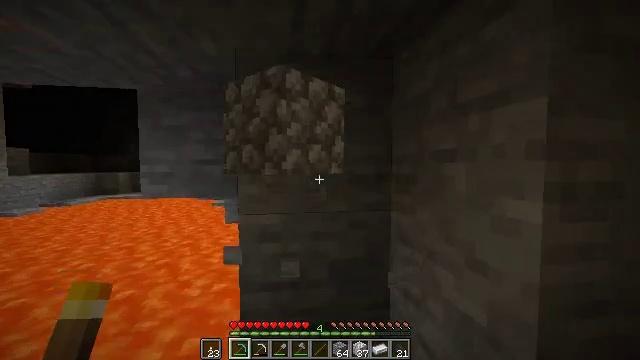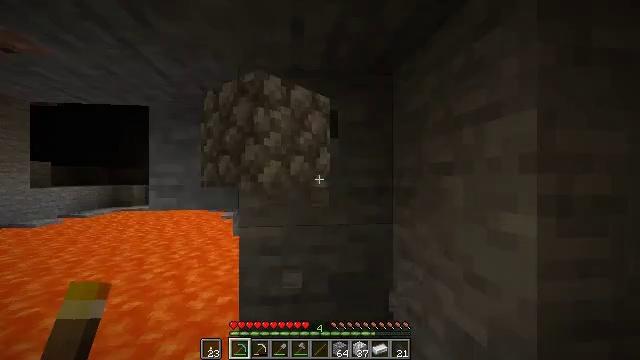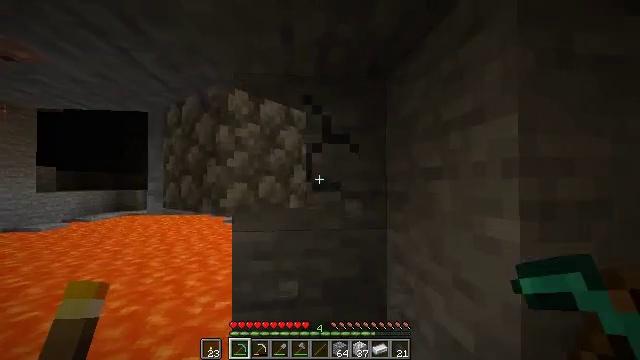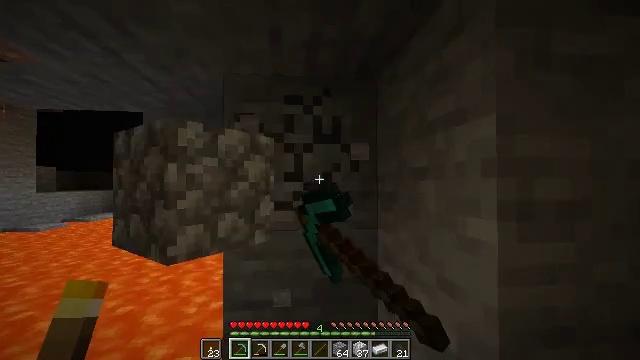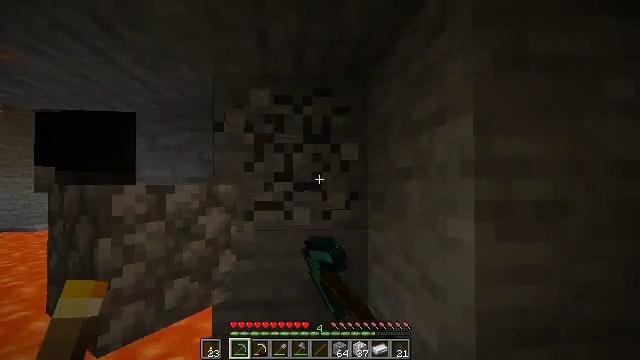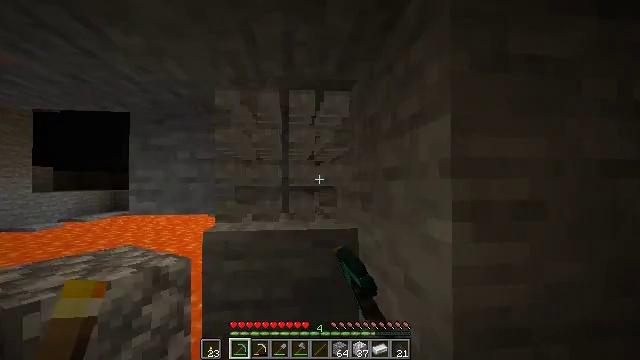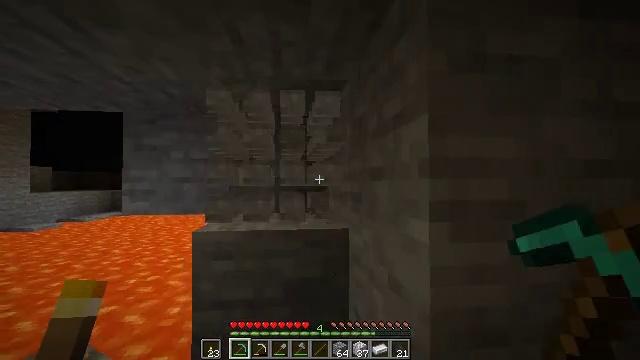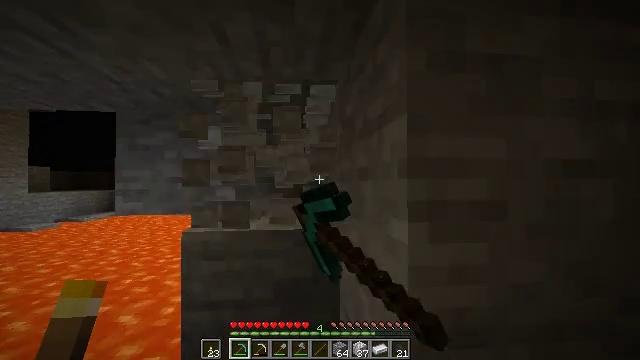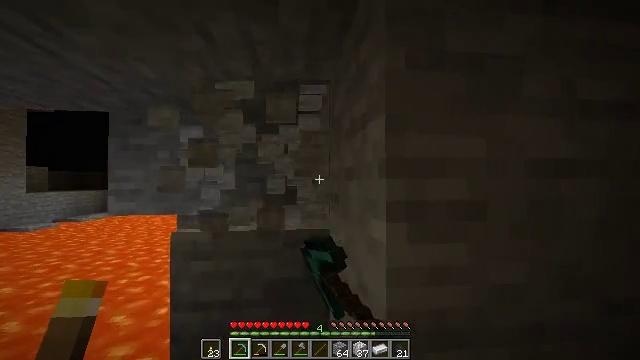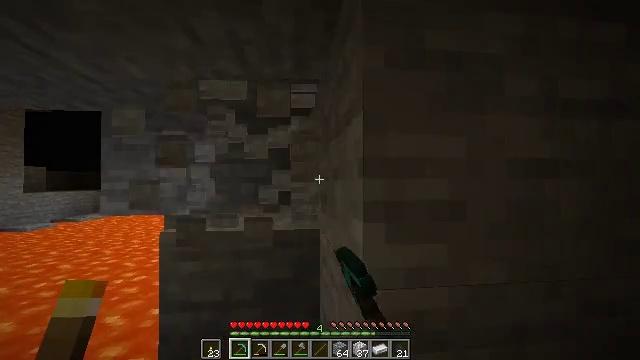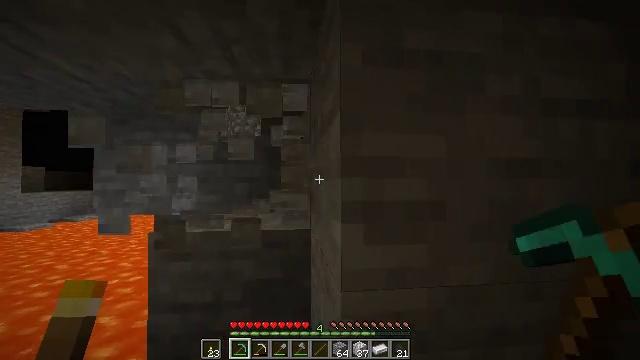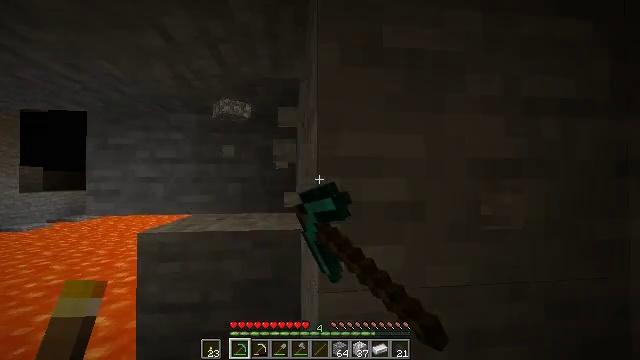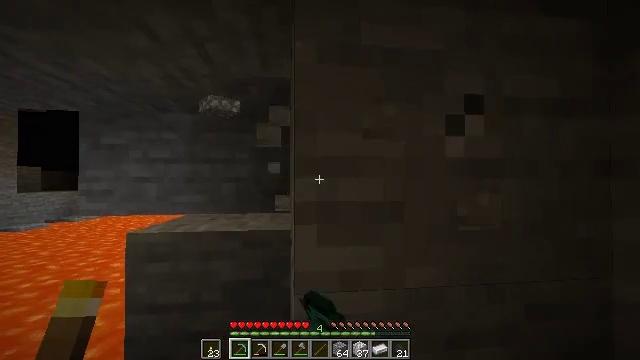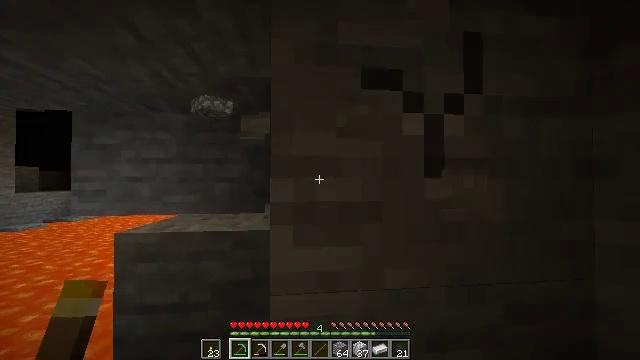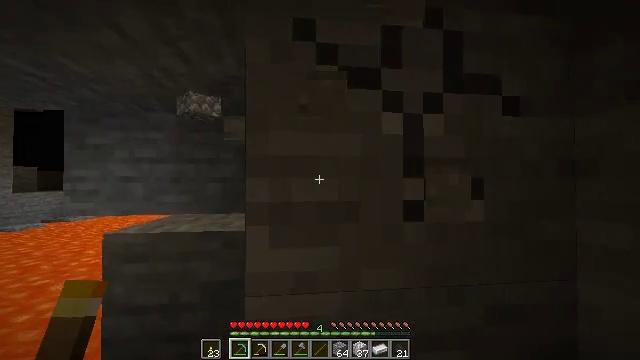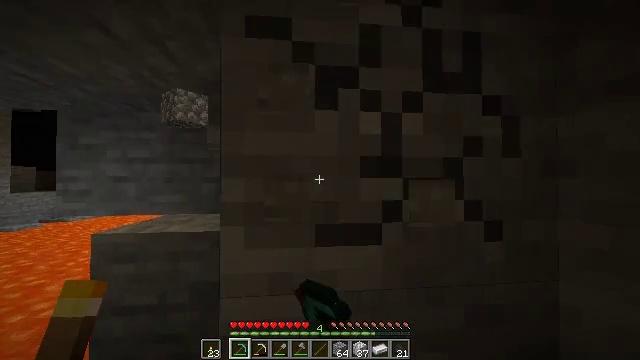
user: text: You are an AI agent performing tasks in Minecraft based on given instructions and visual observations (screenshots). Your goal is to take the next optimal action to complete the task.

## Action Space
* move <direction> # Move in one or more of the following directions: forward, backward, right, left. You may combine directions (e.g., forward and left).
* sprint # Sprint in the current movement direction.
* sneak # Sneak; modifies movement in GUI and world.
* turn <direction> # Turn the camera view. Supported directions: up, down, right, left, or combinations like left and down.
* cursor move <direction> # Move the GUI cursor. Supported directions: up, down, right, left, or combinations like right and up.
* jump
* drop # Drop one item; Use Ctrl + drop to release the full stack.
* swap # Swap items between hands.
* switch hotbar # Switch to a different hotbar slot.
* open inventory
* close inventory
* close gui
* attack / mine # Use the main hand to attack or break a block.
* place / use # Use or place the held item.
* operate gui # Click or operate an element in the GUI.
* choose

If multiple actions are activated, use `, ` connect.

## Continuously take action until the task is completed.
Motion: motion action
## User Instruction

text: Get granite from underground.
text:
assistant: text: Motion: move right, sneak, turn left and up, attack / mine
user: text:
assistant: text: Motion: move right, sneak, turn up, attack / mine
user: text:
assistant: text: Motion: move right, sneak, attack / mine
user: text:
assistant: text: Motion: move right, sneak, attack / mine
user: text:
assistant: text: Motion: move right, sneak, attack / mine
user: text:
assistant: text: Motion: move right, sneak, attack / mine
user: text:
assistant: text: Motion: move right, sneak, attack / mine
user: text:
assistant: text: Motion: move right, sneak, attack / mine
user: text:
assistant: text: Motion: move right, sneak, attack / mine
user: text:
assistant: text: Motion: move right, sneak, attack / mine
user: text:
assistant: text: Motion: move right, sneak, attack / mine
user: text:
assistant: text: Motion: move right, sneak, attack / mine
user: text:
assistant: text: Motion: move right, sneak, attack / mine
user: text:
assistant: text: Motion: move right, sneak, attack / mine
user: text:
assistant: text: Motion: move right, sneak, attack / mine
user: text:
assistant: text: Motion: move right, sneak, turn down, attack / mine
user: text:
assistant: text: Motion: move right, sneak, turn left and down, attack / mine
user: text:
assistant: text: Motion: move right, sneak, turn down, attack / mine
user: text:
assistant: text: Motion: move right, sneak, attack / mine
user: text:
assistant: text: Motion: move right, sneak, attack / mine
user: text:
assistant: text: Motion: move right, sneak, attack / mine
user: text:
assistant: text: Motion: sneak, attack / mine
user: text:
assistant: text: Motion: sneak, attack / mine
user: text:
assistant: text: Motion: sneak, attack / mine
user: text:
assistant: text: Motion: sneak, attack / mine
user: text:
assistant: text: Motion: sneak, turn down, attack / mine
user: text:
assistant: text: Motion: sneak, turn left and down, attack / mine
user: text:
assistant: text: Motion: sneak, turn left and down, attack / mine
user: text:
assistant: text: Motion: sneak, turn left and down, attack / mine
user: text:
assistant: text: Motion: sneak, attack / mine